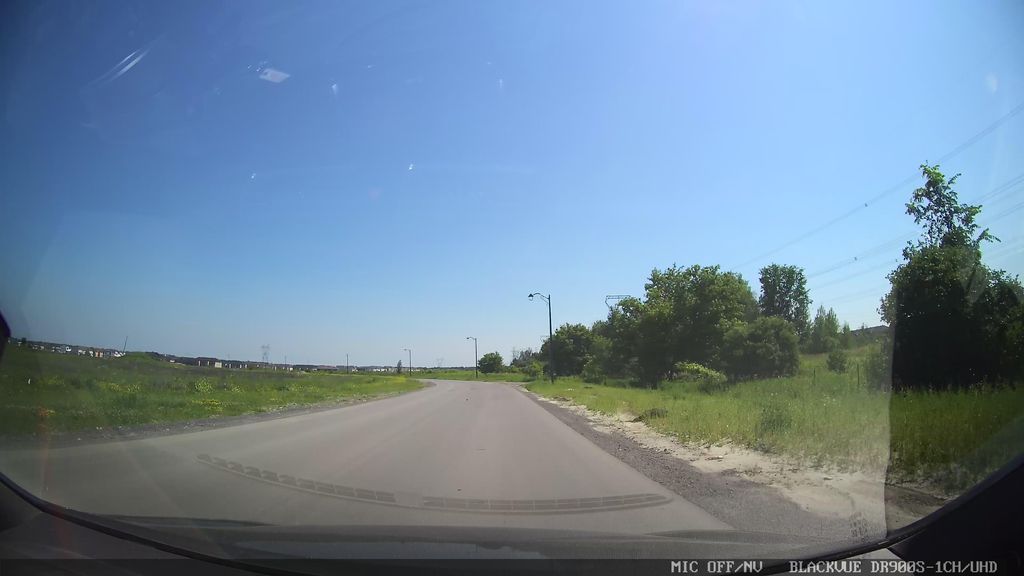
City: ottawa-gatineau